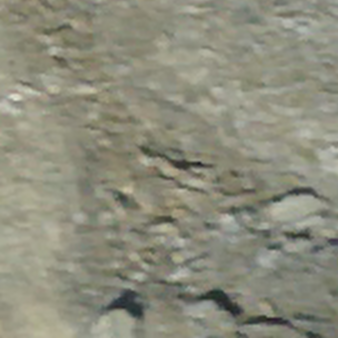
Label: other